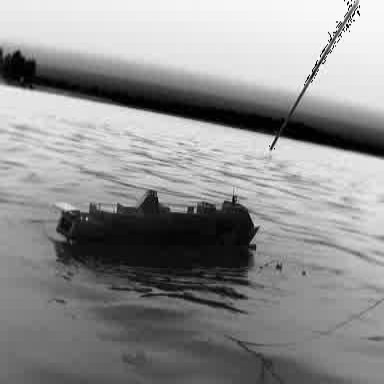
There is a container_ship in the infrared image.